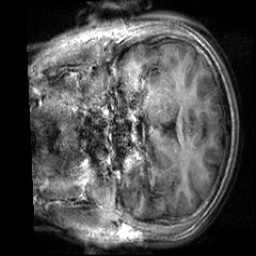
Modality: T1w
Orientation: coronal
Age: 21
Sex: male
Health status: healthy
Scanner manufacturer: siemens
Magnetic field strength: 3 T
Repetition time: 2 s
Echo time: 0.00232 s